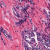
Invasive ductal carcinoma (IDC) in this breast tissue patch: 1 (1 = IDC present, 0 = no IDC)